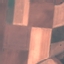
Land use / land cover: AnnualCrop